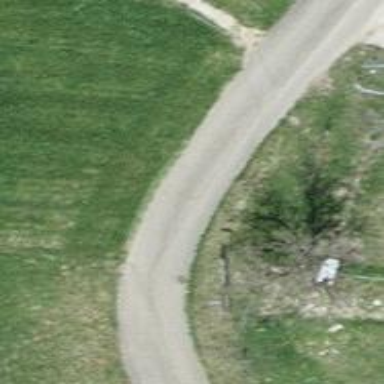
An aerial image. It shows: Well-maintained track road of grade 1.